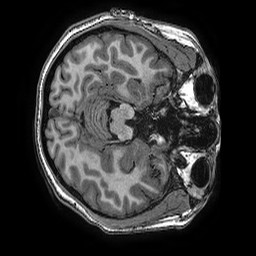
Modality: T1w
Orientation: axial
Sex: female
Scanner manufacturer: ge
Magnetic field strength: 3 T
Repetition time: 0.0077 s
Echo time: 0.003436 s